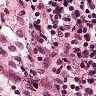
Metastatic tissue present: no